Interaction volume radius: 10 \u00c5
Interaction volume height: 25 \u00c5
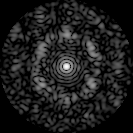
Disorder parameter: 0.6952